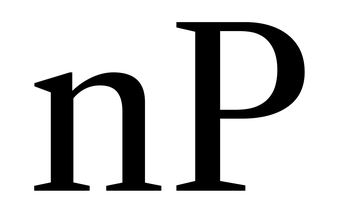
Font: LibreCaslonText_Regular